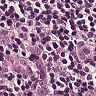
Metastatic tissue present: yes